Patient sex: M
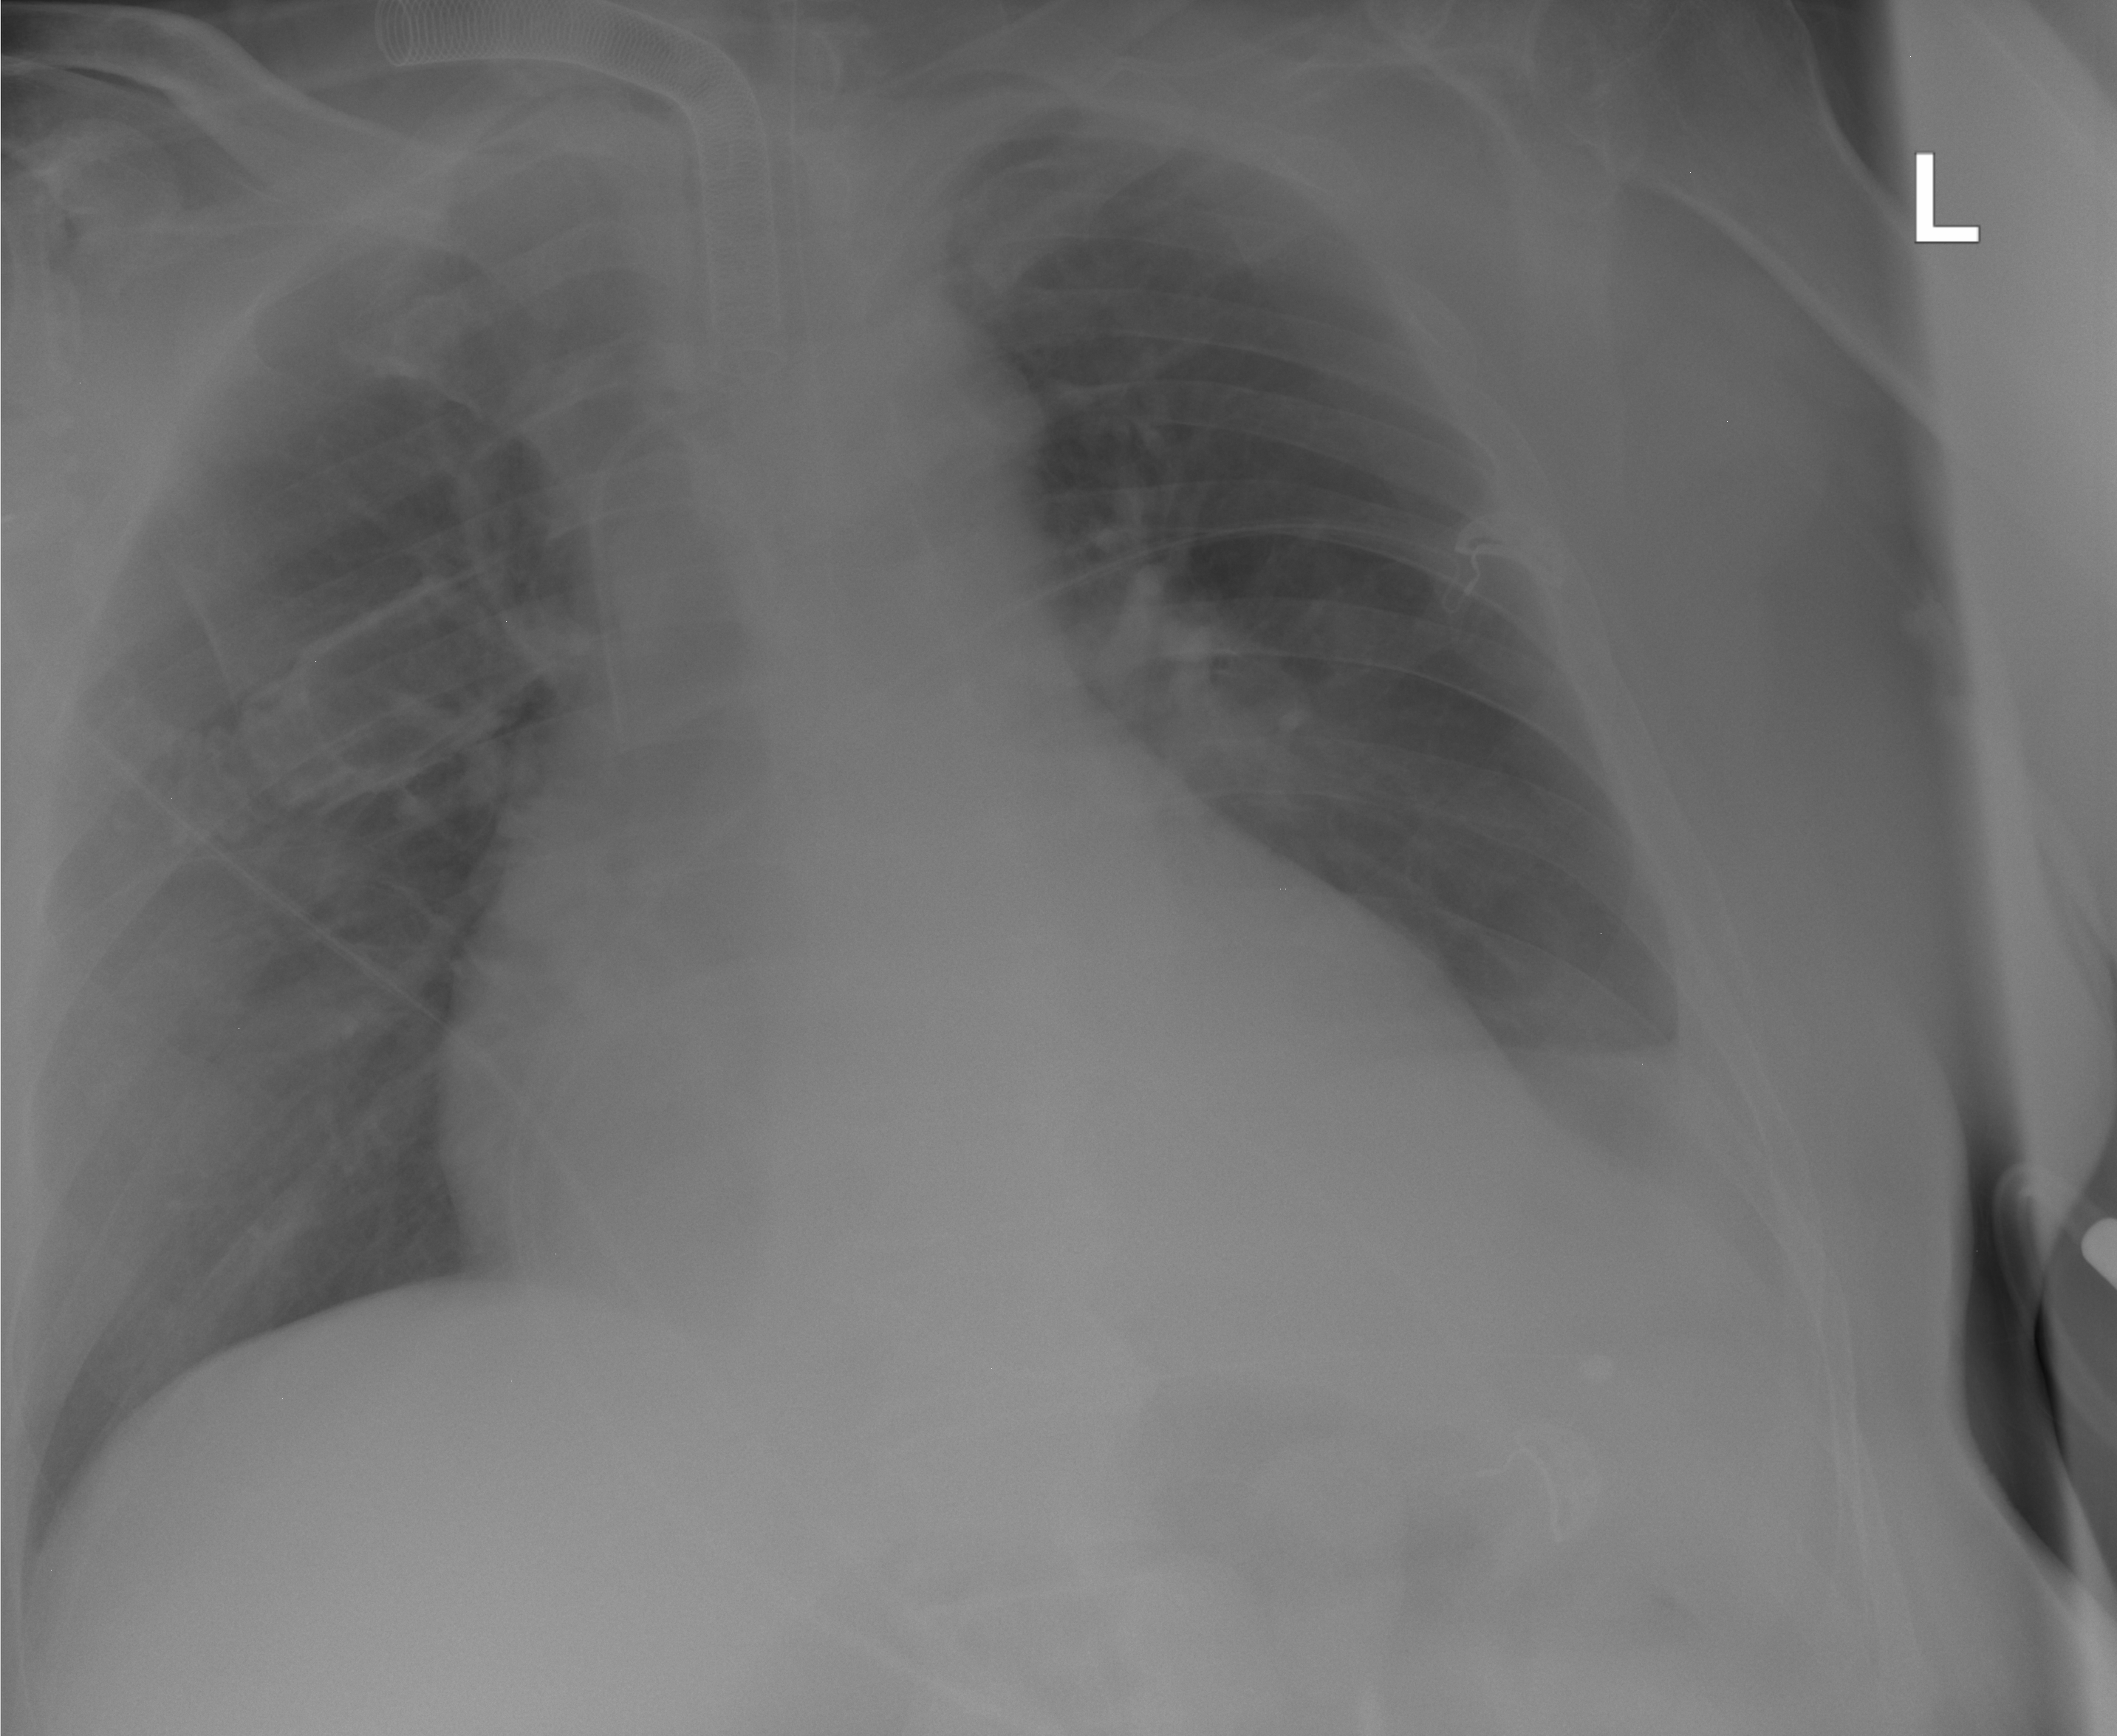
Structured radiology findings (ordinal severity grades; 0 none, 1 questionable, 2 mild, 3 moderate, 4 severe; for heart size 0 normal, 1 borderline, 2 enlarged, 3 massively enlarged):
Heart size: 0
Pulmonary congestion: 0
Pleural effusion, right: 0
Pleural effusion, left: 0
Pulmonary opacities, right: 1
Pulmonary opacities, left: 0
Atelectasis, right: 1
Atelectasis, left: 1